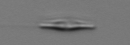
Label: pennate